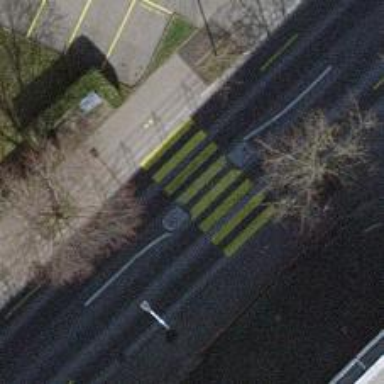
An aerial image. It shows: Zebra crossing on the road.